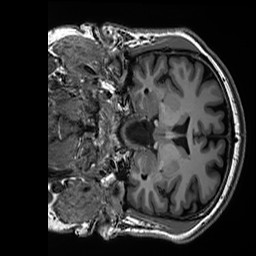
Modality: T1w
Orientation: coronal
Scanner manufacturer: siemens
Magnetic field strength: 3 T
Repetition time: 2.5 s
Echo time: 0.00299 s